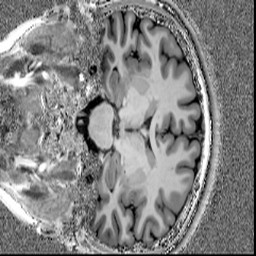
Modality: T1w
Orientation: coronal
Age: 28
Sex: female
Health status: healthy
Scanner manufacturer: siemens
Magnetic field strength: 7 T
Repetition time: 4.3 s
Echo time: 0.00227 s